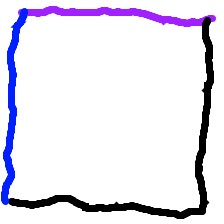
Shape: square